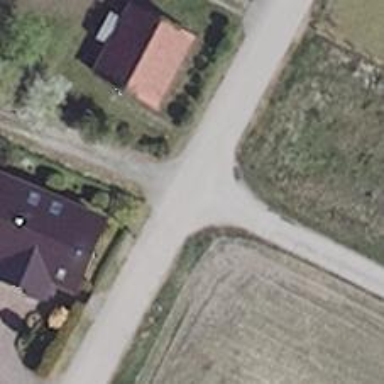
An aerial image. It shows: Residential road.